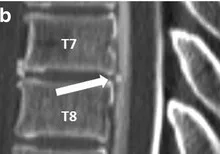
B. Lateral CT myelographic image at T7/T8 demonstrating a partially calcified disc (white arrow).
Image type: radiology (ct)